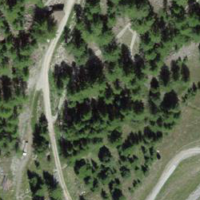
EUNIS habitat code: 43
Species observed at this site:
Primula hirsuta
Chamaenerion dodonaei
Leontopodium nivale
Astrantia minor